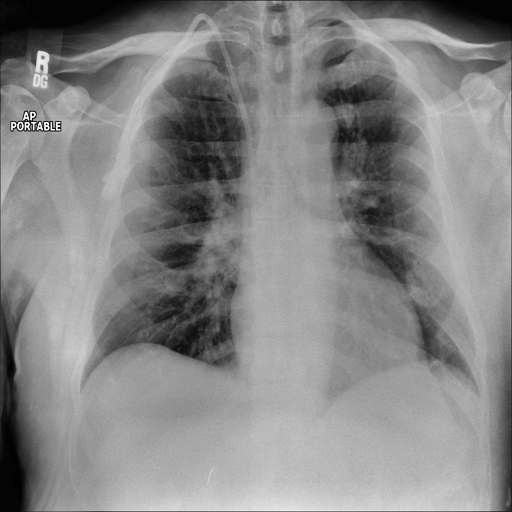
Finding: NORMAL